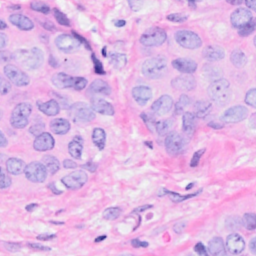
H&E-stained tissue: Breast